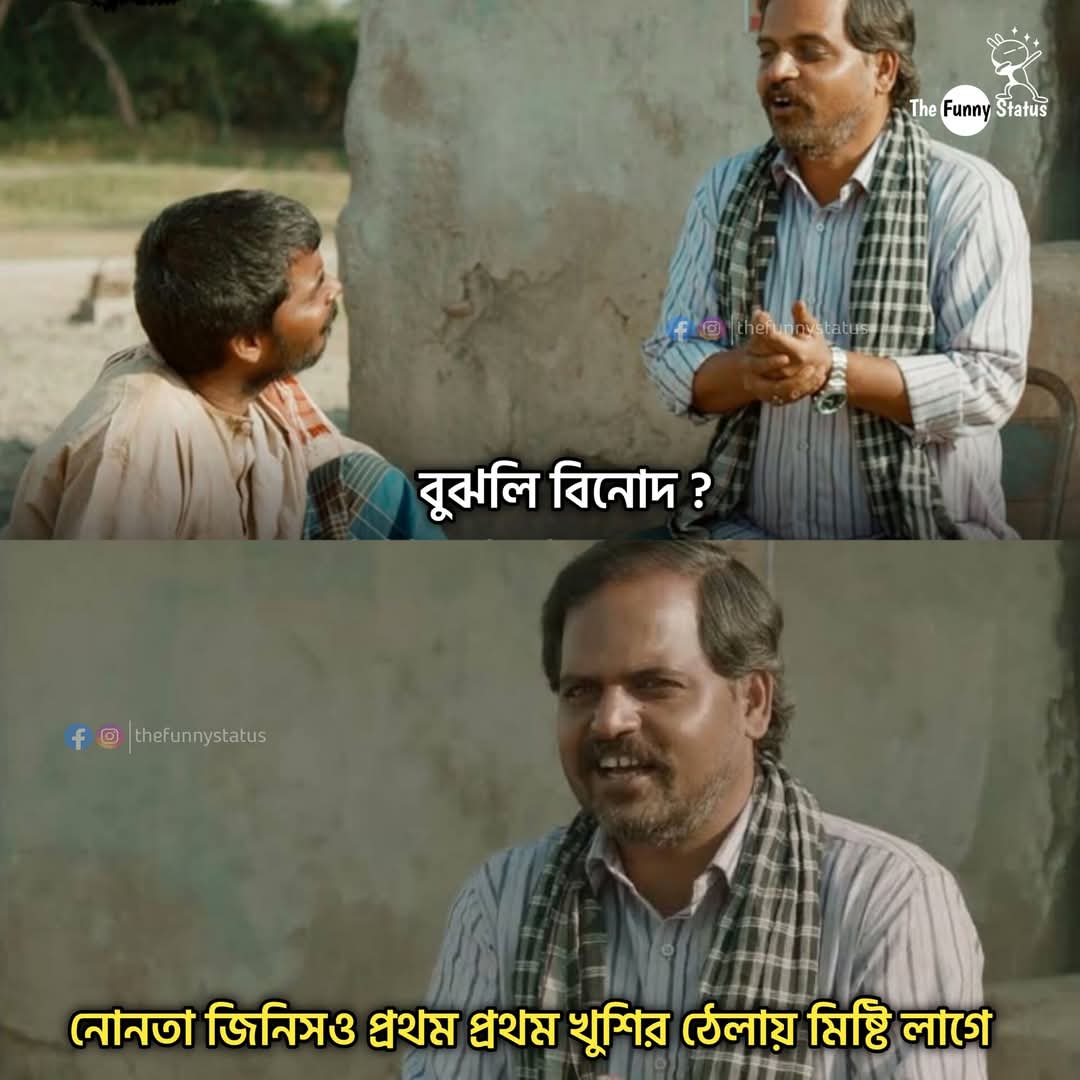
Text: বুঝলি বিনোদ?
নোনতা জিনিসও প্রথম প্রথম খুশির ঠেলায় মিষ্টি লাগে
Label: Non Hate